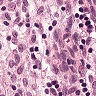
Metastatic tissue present: no